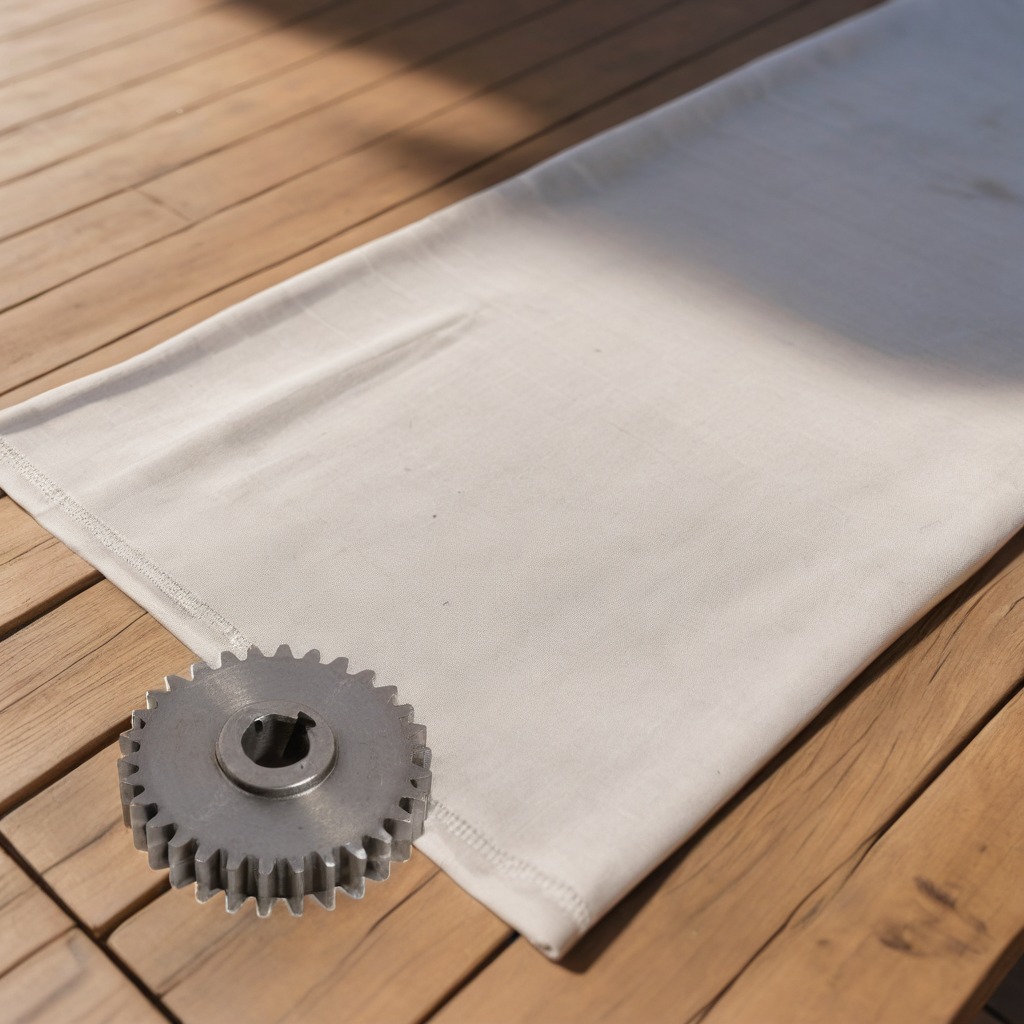
A steel gear with teeth is lying on a wooden table in an outdoor workshop during daytime bright natural light soft shadows worn but beneath the cloth.